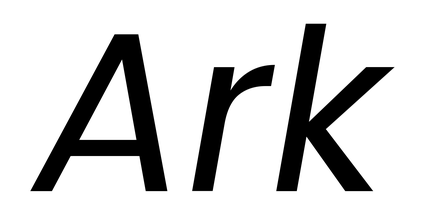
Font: Poppins-Italic